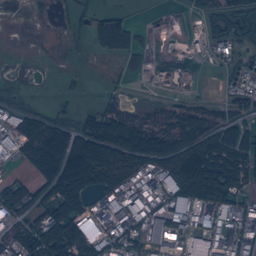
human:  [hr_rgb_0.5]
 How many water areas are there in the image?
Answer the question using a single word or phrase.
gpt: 82

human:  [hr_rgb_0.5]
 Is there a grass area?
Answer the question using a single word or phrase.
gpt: yes

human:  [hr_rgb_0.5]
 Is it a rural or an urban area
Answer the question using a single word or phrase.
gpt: rural

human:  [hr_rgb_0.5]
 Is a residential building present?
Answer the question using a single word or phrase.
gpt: yes

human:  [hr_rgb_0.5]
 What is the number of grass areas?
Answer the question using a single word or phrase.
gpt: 275

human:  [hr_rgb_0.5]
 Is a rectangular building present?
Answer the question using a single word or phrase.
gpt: yes

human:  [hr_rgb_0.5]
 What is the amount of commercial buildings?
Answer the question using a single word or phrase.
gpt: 155

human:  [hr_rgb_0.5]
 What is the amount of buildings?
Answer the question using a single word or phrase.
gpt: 412

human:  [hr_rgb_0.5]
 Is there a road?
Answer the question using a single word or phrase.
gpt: yes

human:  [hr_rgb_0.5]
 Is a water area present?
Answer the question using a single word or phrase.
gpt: yes

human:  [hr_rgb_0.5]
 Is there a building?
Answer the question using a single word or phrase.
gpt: yes

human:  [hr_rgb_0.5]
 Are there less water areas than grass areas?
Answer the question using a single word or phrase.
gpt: yes

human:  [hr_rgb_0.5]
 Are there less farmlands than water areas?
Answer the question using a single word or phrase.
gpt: no

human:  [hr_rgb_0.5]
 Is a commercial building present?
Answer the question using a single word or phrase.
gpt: yes

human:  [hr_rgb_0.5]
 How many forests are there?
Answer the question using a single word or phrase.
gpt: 122

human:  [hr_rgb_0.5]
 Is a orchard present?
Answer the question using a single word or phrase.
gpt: yes

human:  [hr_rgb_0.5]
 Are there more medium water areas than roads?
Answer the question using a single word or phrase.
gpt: no

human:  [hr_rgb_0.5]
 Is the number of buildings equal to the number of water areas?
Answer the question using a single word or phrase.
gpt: no

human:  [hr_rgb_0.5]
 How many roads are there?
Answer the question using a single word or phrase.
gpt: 164

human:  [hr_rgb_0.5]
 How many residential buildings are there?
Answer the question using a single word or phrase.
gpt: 253

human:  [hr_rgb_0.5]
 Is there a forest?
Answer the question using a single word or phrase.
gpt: yes

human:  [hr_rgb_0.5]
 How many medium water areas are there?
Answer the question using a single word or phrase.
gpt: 19

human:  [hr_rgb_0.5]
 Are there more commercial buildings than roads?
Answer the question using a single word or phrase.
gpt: no

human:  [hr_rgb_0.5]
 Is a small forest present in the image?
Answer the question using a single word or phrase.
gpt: yes

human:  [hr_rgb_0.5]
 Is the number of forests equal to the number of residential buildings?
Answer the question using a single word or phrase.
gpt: no

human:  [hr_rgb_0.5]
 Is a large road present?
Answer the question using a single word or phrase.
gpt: no

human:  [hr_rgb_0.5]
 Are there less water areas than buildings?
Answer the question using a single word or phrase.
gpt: yes

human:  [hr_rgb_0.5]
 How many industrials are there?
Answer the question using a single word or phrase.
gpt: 5

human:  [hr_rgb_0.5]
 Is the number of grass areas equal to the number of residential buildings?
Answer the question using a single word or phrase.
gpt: no

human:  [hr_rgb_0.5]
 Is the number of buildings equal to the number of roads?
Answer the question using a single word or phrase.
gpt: no

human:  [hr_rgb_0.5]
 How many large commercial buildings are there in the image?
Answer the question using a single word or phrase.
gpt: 33

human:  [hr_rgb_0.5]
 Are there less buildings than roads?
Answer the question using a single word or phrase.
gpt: no

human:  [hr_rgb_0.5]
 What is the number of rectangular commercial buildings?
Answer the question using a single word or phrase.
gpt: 71

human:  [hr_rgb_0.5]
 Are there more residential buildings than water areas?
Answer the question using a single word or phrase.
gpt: yes

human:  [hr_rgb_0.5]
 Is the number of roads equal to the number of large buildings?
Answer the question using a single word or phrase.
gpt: no

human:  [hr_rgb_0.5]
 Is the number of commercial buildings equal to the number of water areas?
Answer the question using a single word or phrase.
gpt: no

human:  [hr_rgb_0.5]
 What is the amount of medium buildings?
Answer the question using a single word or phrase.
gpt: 69

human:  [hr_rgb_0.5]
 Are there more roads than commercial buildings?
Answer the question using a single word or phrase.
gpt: yes

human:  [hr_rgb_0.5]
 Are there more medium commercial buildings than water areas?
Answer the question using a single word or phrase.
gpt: no

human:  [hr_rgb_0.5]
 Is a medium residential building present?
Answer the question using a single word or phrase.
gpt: yes

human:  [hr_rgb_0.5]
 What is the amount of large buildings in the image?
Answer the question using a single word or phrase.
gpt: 40

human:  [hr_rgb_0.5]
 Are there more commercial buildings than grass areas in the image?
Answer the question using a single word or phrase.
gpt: no

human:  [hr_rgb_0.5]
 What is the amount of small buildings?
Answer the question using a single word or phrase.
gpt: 303

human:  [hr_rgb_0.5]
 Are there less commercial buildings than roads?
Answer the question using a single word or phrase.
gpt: yes

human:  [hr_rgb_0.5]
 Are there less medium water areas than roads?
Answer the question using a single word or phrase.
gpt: yes

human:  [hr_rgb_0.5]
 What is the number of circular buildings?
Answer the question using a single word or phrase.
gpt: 45

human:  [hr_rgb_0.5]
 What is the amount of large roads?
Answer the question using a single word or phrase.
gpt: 0

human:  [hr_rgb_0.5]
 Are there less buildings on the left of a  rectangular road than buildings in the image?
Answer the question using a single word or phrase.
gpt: yes

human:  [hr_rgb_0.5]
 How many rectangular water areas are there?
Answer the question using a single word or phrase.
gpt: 22

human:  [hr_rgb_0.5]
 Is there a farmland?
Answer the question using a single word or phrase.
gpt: yes

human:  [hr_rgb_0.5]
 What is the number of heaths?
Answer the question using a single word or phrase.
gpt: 7

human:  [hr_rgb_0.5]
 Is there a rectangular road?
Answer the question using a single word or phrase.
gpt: no

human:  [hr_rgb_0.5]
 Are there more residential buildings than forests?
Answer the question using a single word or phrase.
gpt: yes

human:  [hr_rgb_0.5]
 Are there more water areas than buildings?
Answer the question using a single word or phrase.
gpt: no

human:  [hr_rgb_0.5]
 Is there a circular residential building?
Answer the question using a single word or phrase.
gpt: yes

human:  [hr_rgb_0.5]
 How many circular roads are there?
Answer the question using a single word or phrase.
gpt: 0

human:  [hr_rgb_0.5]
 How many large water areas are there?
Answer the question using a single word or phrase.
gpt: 11

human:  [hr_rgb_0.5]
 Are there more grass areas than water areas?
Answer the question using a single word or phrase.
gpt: yes

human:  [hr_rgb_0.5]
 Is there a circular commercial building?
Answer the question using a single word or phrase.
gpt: yes

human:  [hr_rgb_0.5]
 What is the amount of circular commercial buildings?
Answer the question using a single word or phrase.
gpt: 27

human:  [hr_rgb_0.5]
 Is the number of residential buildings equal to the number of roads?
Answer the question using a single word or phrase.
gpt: no

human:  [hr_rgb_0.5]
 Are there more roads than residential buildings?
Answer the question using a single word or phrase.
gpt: no

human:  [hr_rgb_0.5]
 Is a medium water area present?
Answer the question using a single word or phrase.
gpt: yes

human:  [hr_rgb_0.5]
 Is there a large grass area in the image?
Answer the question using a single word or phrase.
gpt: yes